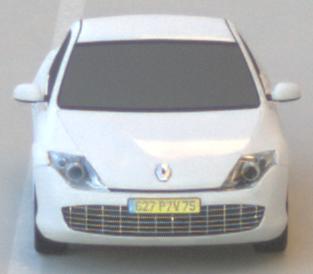
Make: Renault
Model: Laguna Coupé TCe 170
Detailed model: Laguna (III) Coupé
Model produced from: 2010/11
Model produced until: 2011/05
Doors: 2
Color: white
Road condition: dry road
Daytime: sunrise or sunset
Contrast: medium contrast